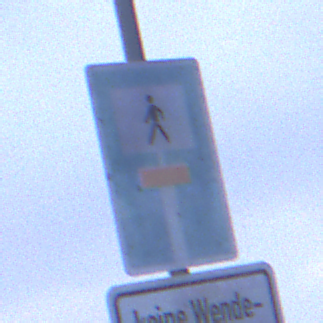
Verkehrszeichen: SackgasseFussgaengerDurchlaessig
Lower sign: HinweisGeaenderteVorfahrtVerkehrsfuehrungVerkehrsregelung3
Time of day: SunriseSunset
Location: Outdoor (Urban)
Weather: Overcast
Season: NotSpecified
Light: Natural